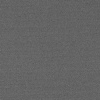
Atmospheric dust classification: dusty